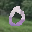
Label: 0